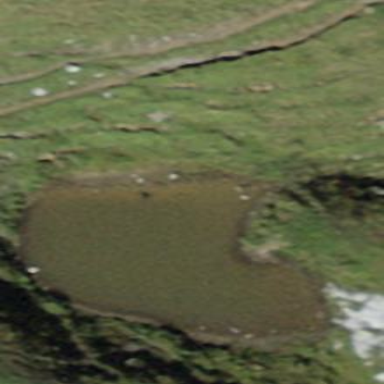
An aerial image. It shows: Serene pond surrounded by nature.